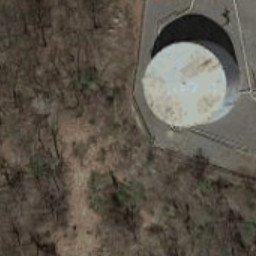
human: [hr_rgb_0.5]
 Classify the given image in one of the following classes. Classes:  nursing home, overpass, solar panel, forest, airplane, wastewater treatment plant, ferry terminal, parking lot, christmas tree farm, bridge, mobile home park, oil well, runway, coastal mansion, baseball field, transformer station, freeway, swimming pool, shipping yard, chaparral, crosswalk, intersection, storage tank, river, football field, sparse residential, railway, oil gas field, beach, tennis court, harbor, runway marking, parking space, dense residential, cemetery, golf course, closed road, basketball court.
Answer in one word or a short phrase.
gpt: storage tank